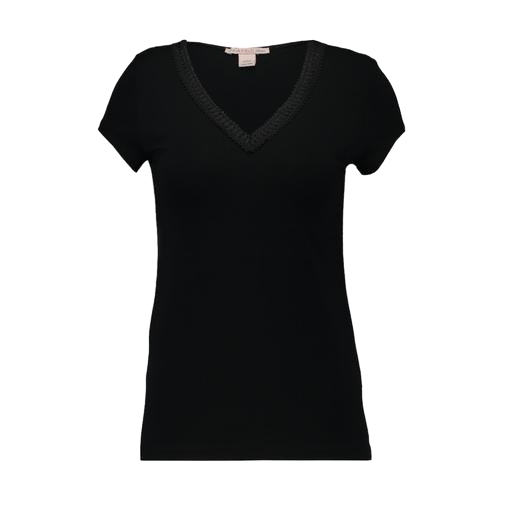
black v-neck t-shirt only macy, black v-neck top only macy, black v-neck t-shirt, white background